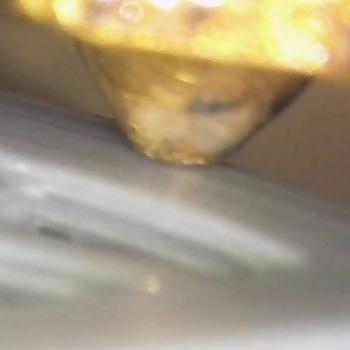
Flow rate: 184%